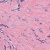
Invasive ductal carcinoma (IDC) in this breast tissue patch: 1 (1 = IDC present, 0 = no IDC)